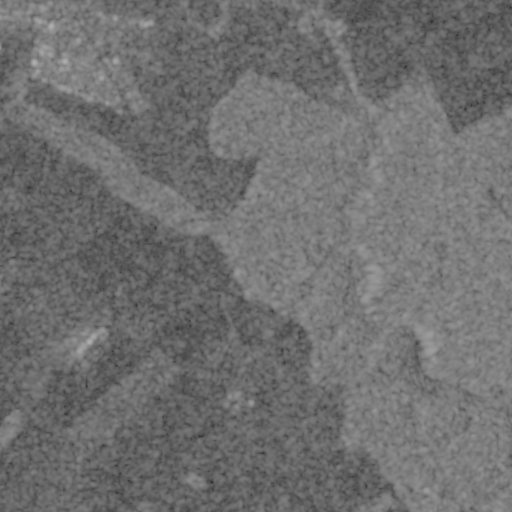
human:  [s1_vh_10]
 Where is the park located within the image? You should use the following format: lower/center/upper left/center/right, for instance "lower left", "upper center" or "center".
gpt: The park is located in the upper left of the image.
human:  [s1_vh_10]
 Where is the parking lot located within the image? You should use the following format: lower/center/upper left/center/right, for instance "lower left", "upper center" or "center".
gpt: The parking lot is located in the upper left of the image.
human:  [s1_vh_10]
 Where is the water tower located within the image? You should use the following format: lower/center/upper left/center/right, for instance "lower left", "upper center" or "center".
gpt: The water tower is located in the center left of the image.
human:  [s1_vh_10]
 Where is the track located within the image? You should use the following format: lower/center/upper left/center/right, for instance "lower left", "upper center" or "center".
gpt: There is no track in the image.

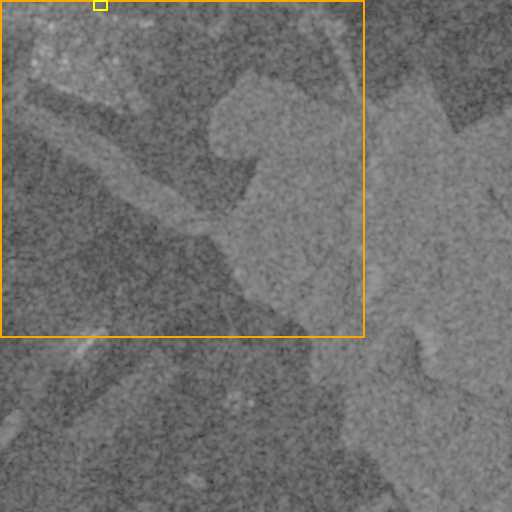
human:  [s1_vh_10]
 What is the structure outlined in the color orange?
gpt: The structure outlined in orange is a crop field.
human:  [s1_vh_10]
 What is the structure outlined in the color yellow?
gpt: The structure outlined in yellow is a park.
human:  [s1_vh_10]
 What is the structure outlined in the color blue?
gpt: There is no blue outline.